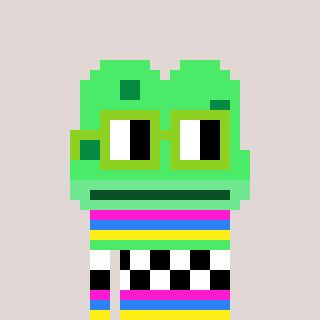
a pixel art character with square light green glasses, a frog-shaped head and a redpinkish-colored body on a warm background